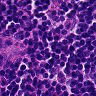
Metastatic tissue present: no